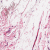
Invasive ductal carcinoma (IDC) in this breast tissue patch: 0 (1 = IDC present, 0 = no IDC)